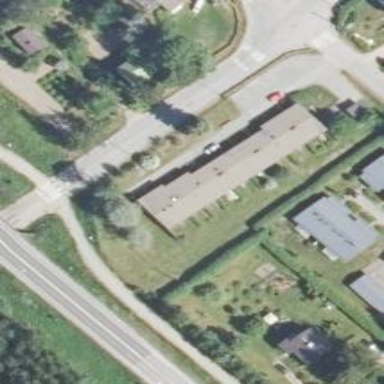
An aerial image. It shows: Terrace building.